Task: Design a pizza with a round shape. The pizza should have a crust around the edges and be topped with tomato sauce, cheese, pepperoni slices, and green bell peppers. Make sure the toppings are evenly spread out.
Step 94:
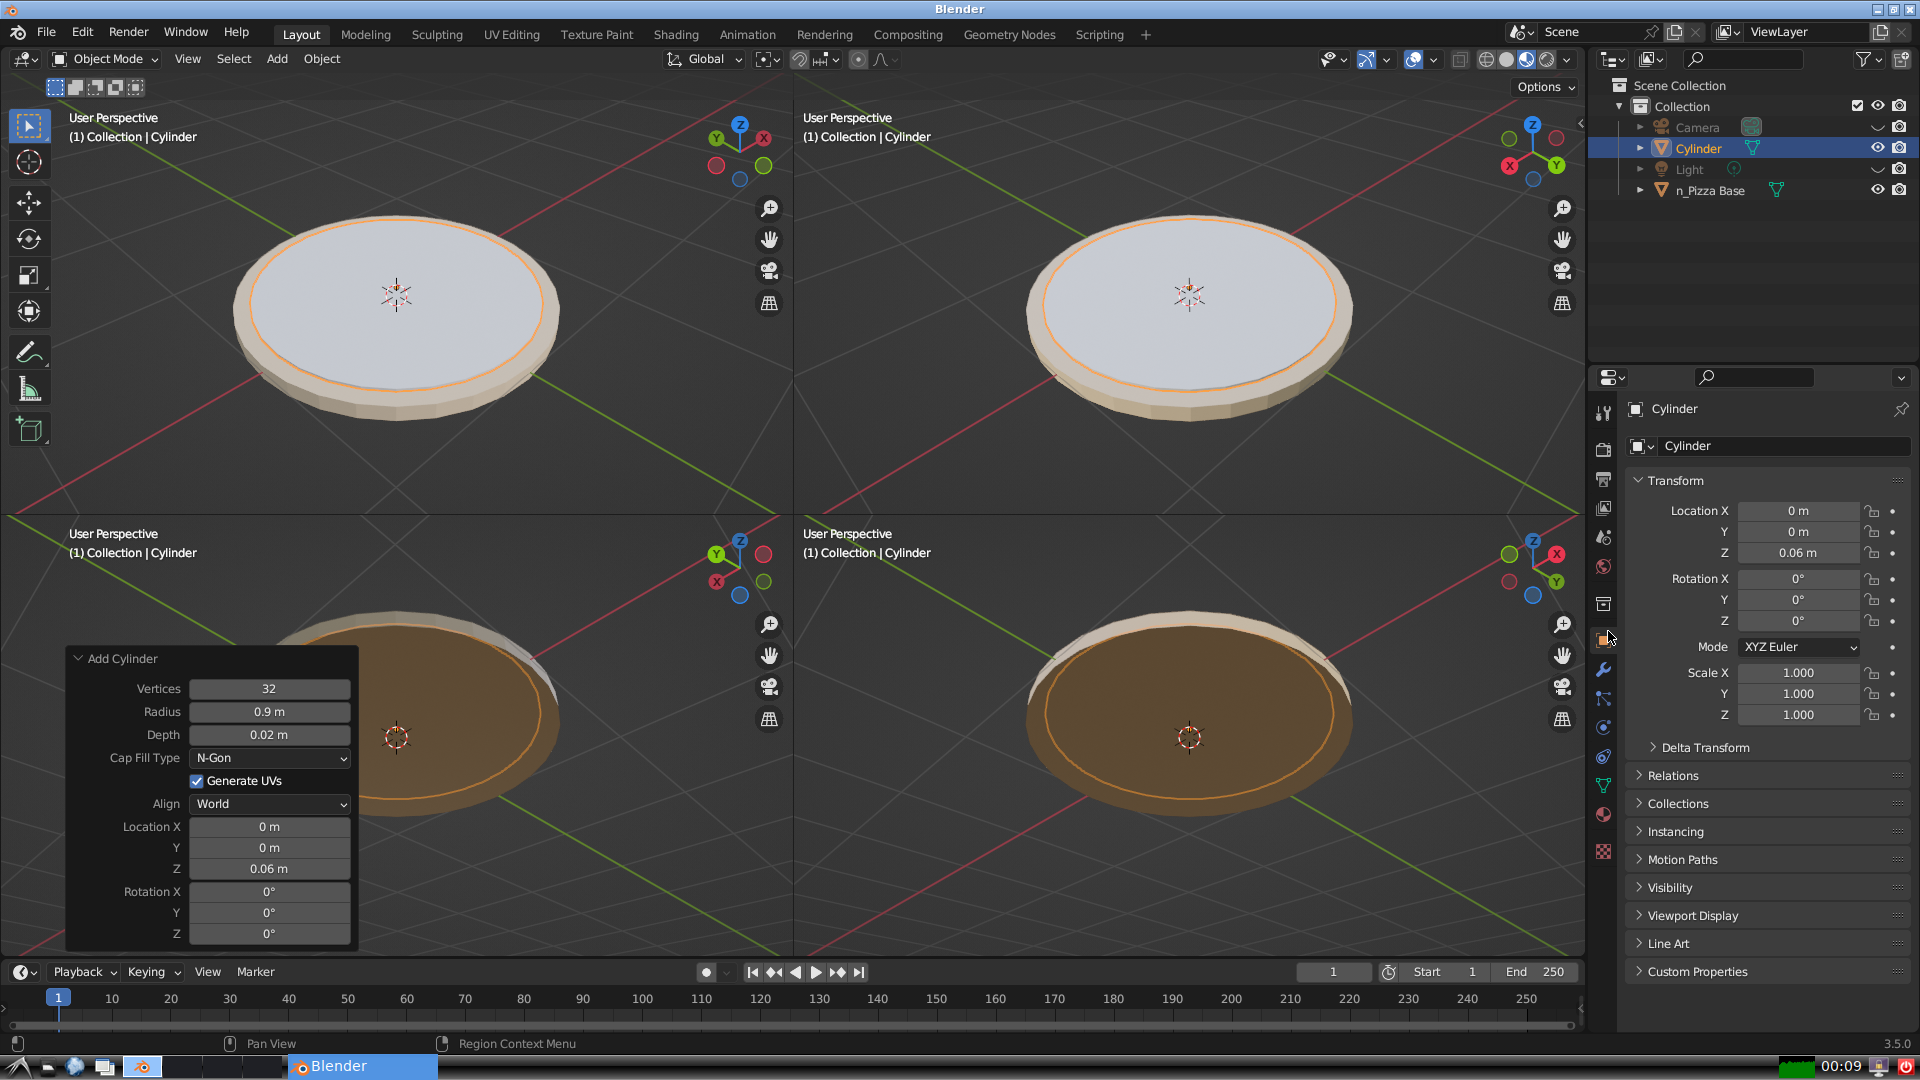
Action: {"mouse_move": [1732, 445]}